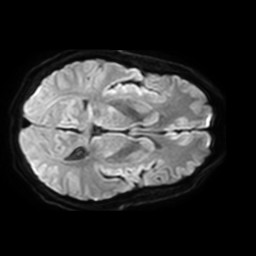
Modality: TRACE
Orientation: axial
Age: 60
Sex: male
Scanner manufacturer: philips
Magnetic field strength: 3 T
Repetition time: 4.067 s
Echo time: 0.05944 s